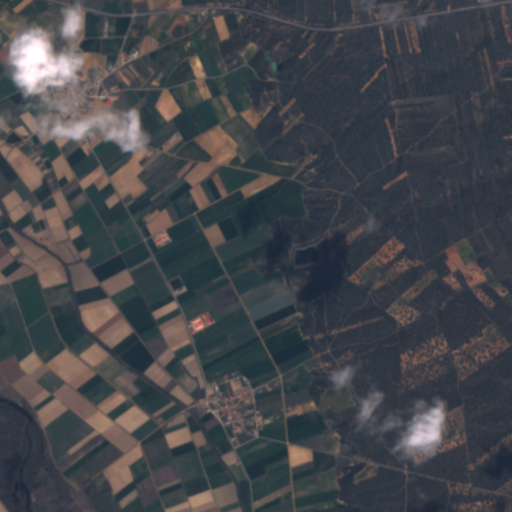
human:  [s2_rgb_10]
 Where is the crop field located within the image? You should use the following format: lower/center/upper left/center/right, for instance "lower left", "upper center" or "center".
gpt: The crop field is located in the lower center of the image.
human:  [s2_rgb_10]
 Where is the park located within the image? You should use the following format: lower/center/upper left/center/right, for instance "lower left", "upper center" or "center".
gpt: The park is located in the lower center of the image.
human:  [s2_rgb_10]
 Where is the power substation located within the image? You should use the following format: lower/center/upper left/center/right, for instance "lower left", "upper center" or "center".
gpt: The power substation is located in the center of the image.
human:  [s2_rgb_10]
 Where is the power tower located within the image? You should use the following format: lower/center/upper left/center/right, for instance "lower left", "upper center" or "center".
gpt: The power tower is located in the lower left of the image.
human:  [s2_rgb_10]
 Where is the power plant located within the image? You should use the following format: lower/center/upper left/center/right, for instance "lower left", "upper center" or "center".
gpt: There is no power plant in the image.